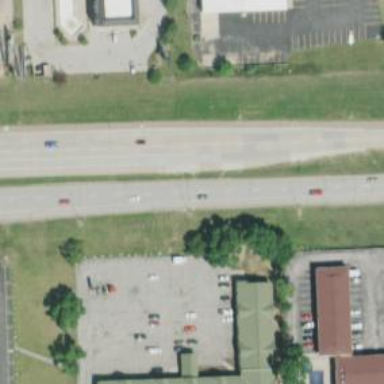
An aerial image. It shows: Primary highway.